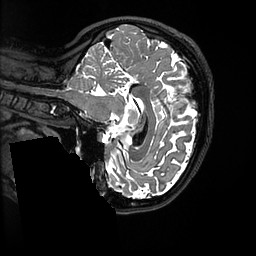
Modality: T2w
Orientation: sagittal
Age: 33
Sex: female
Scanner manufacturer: ge
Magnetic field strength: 3 T
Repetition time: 3.202 s
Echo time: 0.06609 s